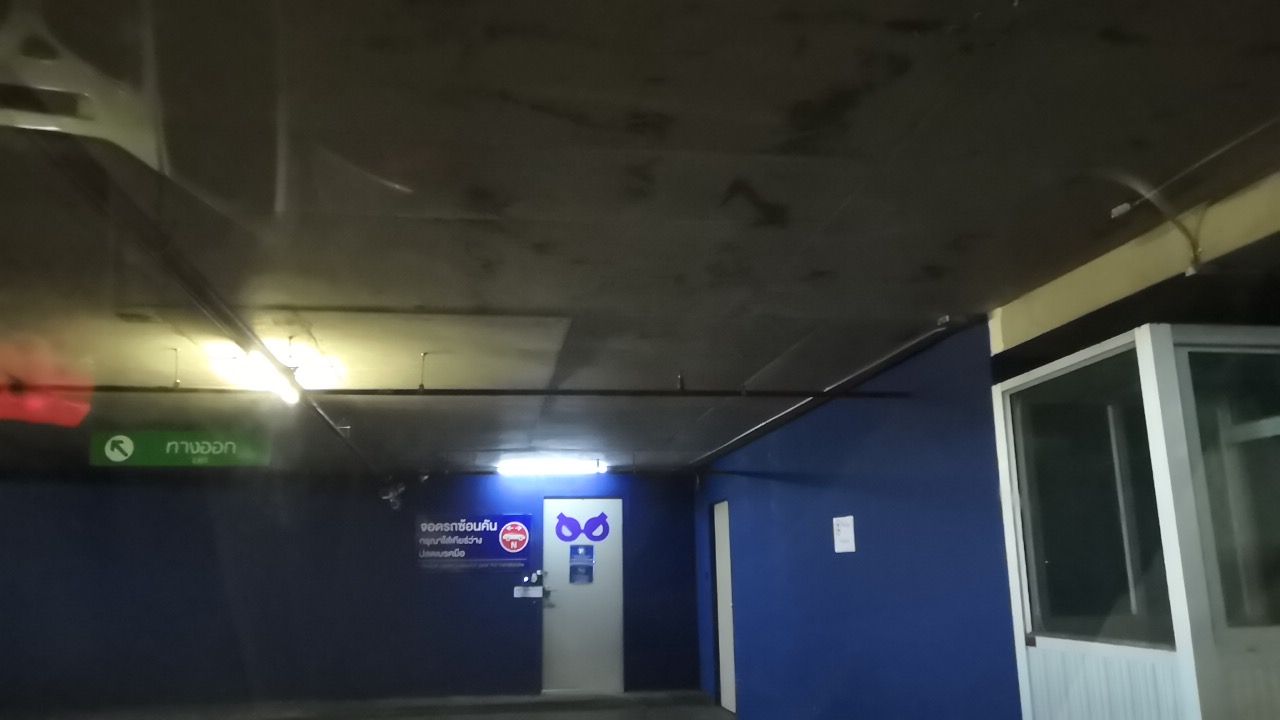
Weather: clear
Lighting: night
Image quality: slightly poor
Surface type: driving surface
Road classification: corridor
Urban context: semi-dense urban cluster
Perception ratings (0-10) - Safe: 3.35, Lively: 3.6, Beautiful: 3.72, Boring: 8.06, Depressing: 3.19, Wealthy: 8.47